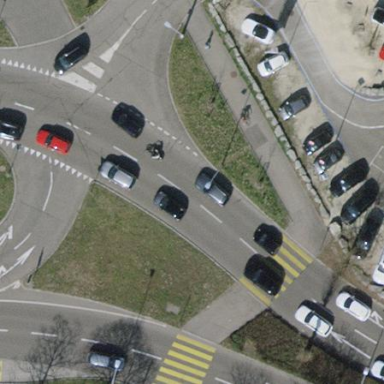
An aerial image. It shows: Grass-covered traffic island.